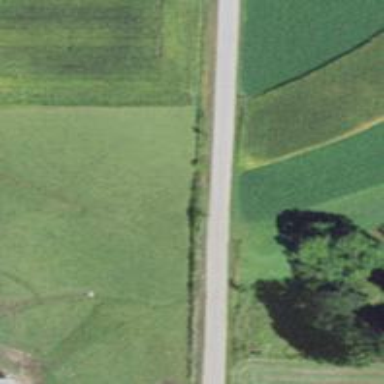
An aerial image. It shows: Unclassified road.